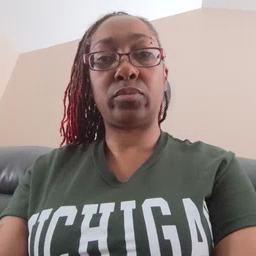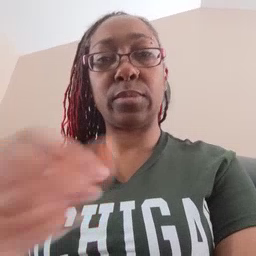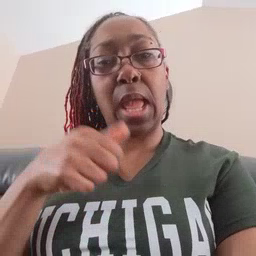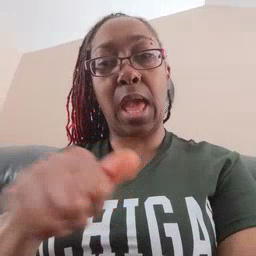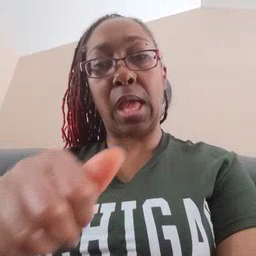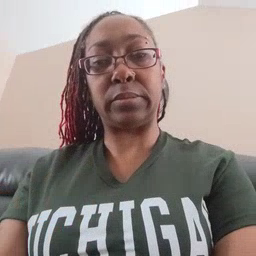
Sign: hide